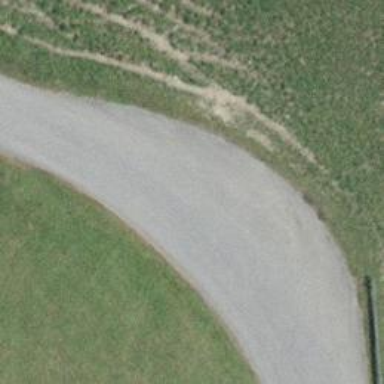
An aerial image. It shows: Passing place on the road.